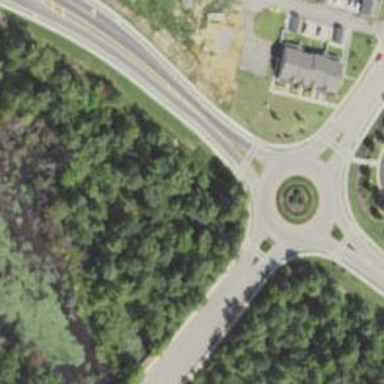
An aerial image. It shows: Marked road crossing.